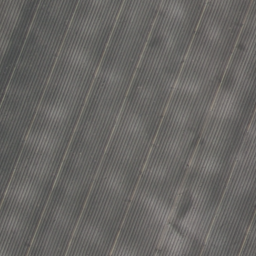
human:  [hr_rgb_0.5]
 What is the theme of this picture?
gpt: farmland

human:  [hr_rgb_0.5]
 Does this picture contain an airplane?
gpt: no

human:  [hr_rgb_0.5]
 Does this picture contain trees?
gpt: no

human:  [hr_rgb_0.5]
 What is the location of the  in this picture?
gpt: i cannot see it